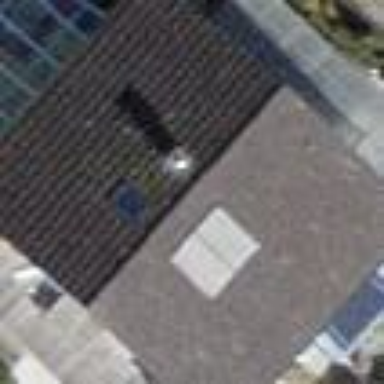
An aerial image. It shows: Building with tile roof.